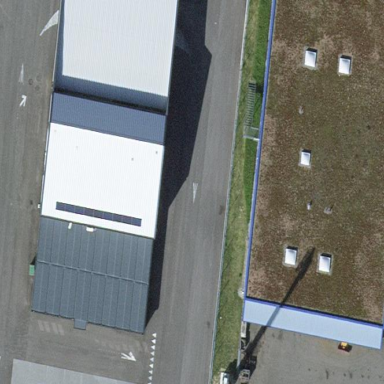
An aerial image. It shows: Industrial building.